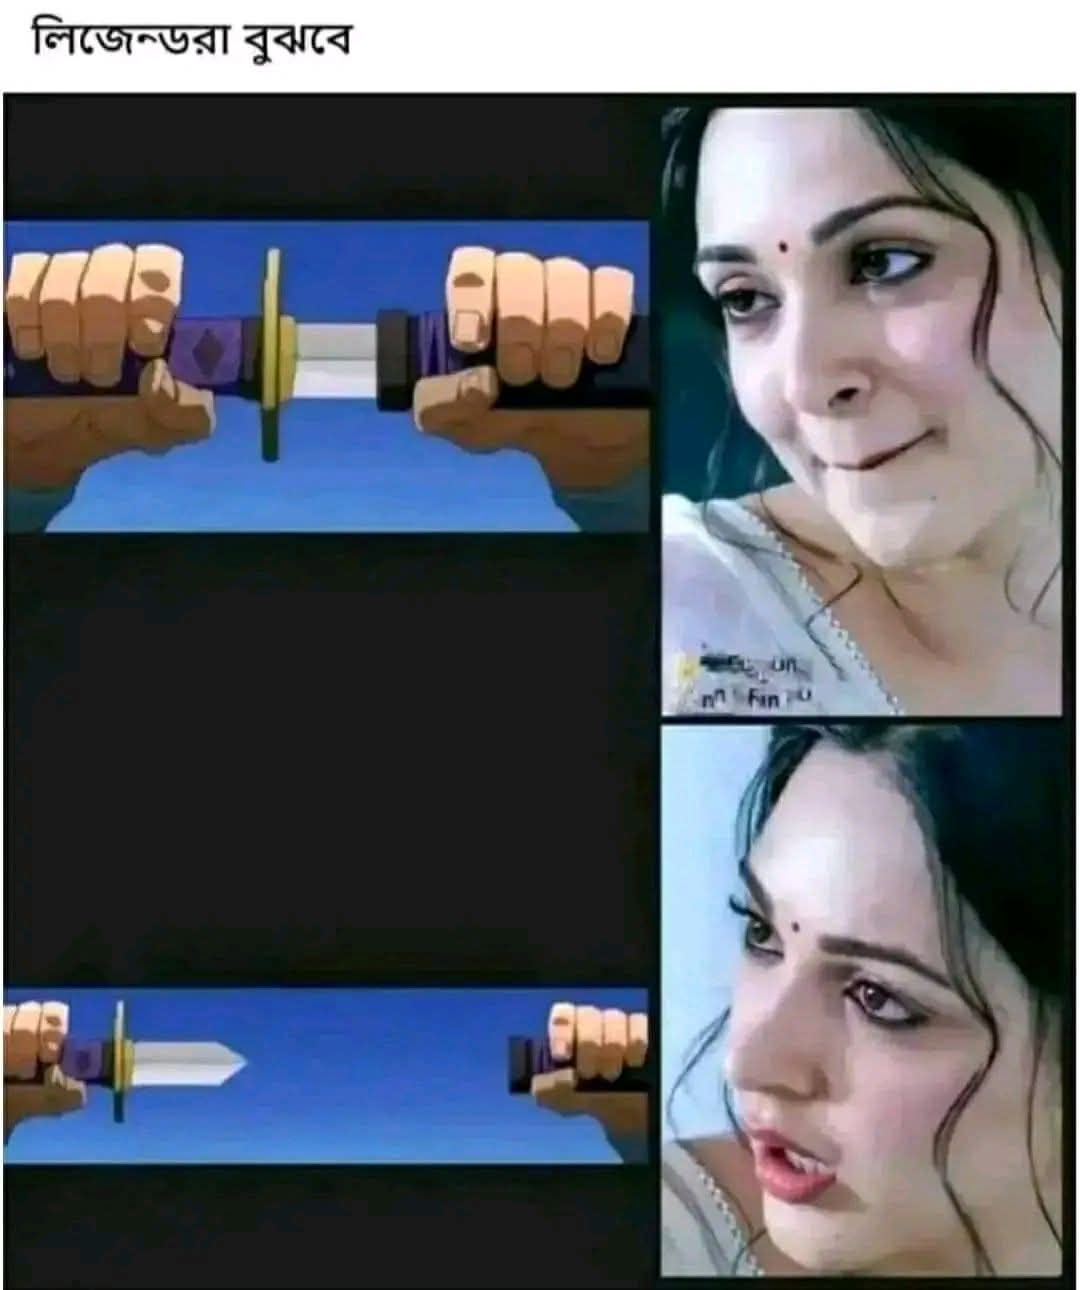
Text: লিজেন্ডরা বুঝবে
Label: Non Hate